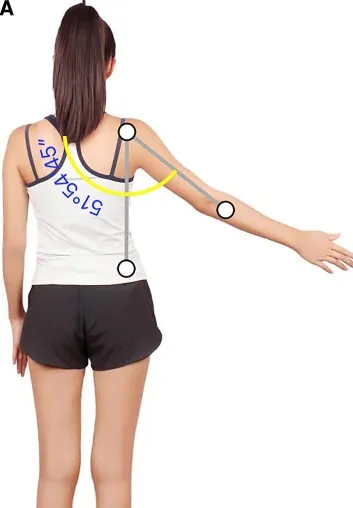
(A,B) R shoulder abduction of 2-dimensional analysis in pre-intervention and 1-week post-intervention.
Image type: medical_photograph (skin_photograph)